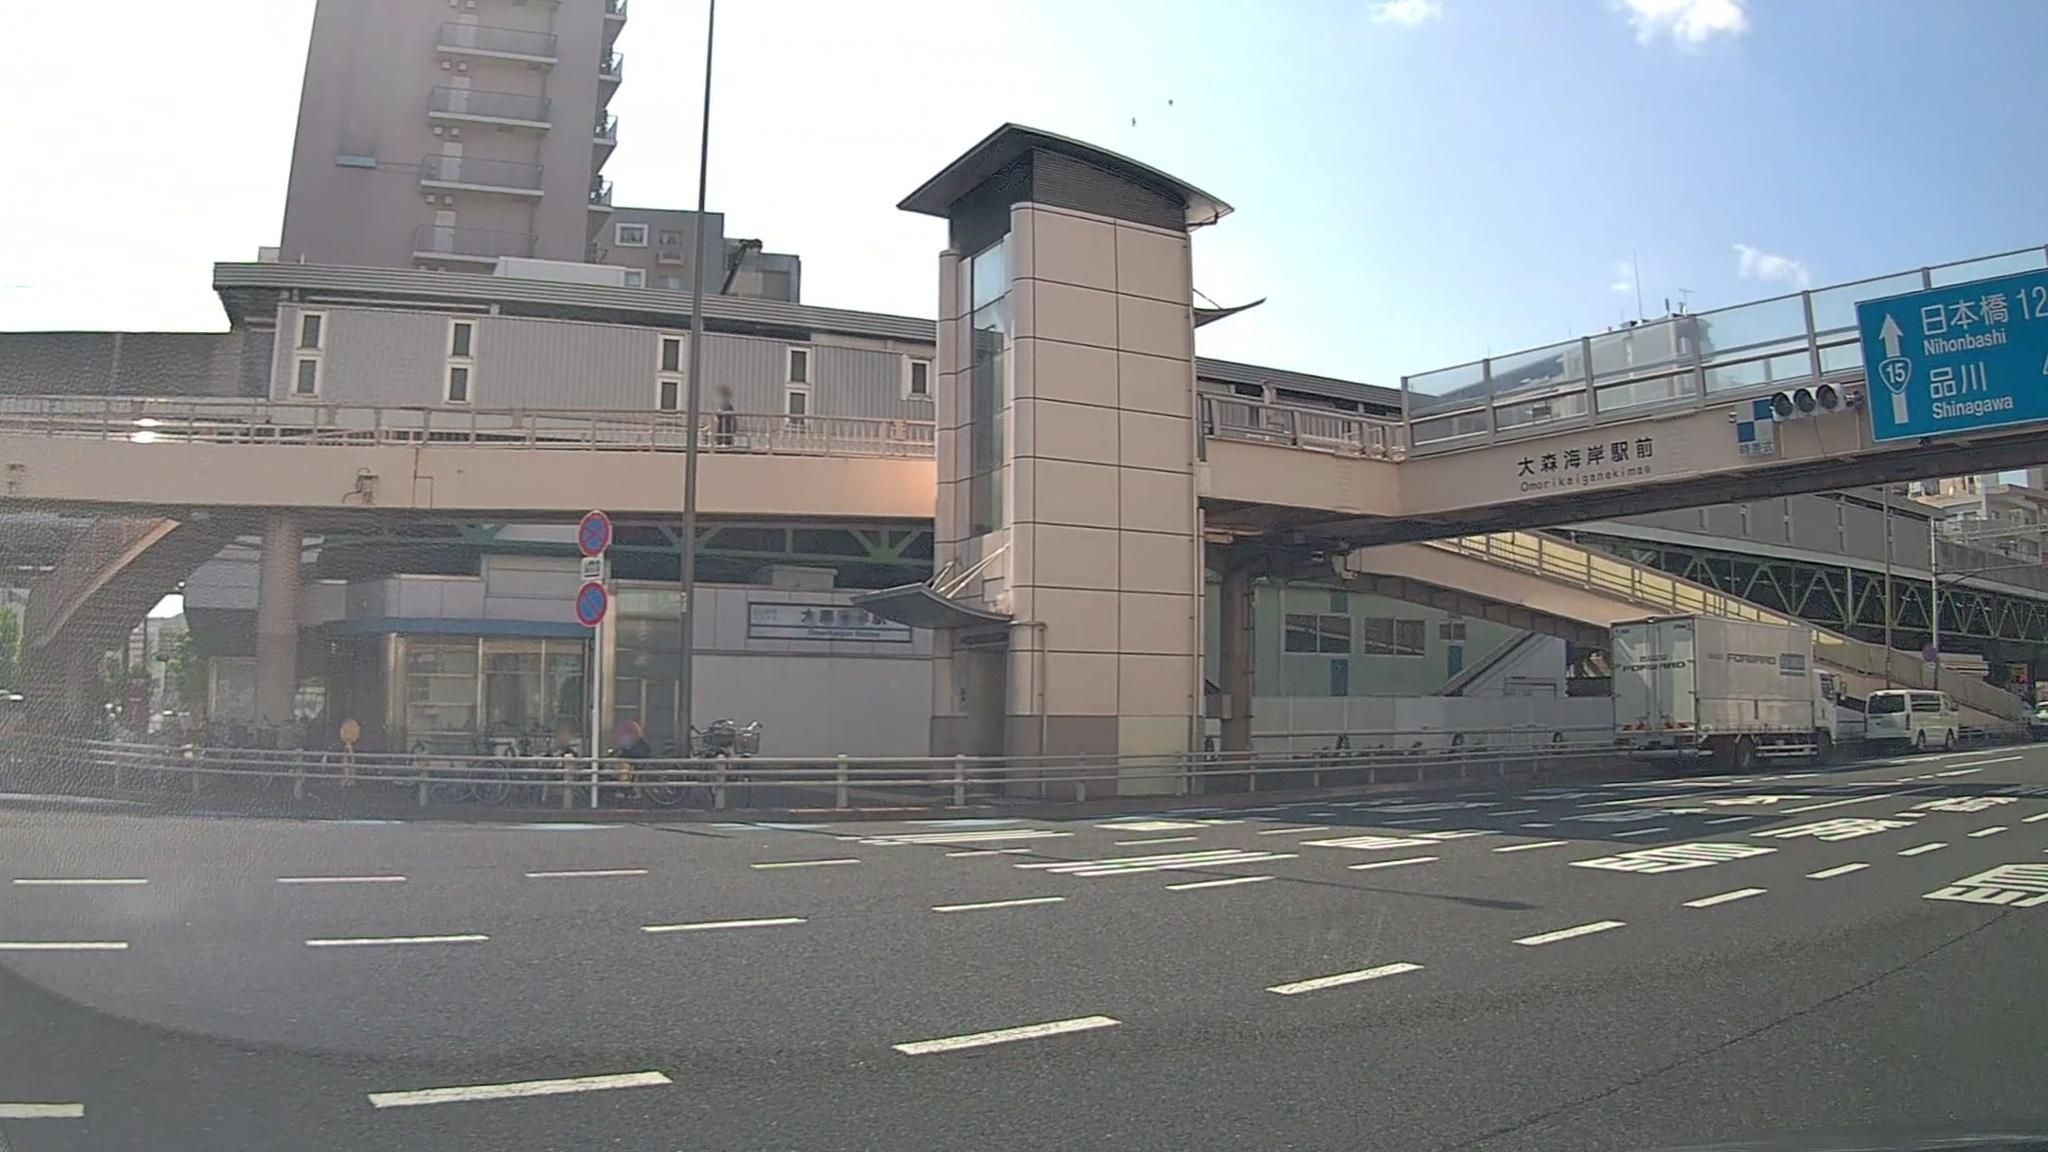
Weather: clear
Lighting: day
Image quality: good
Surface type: driving surface
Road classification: tertiary_link, trunk_link
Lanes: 1
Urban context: urban centre
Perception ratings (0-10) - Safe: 3.6, Lively: 8.54, Beautiful: 2.88, Boring: 1.99, Depressing: 5.92, Wealthy: 5.92